Question: I centered all divs groups with 'div { width: 95%; margin: 0 auto; }' but 1 div that has button is not centering, I tried also to place 'text-align: center;' to various places but it not worked.
Here is the <URL>
EDIT: Forgot to mention I want to center for @media (max-width: 480px) only
Image:

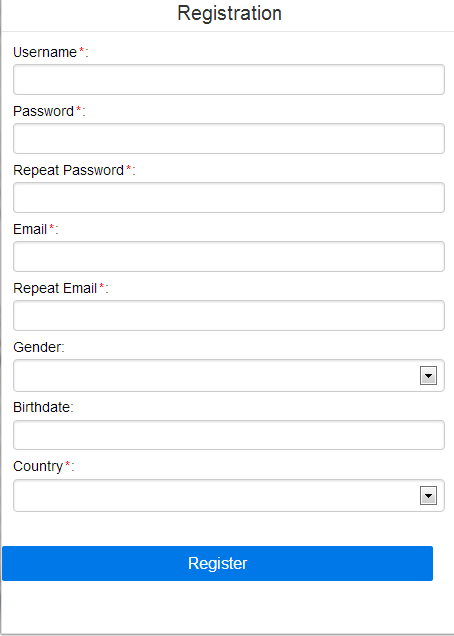
Answer: It now works with 95%. <URL>
Here's what I added to your media query:
'''
.pure-controls{
margin:0 auto;
width:100%;
text-align:center;
}
.pure-controls button{
width:95%;
display:inline-block;
}
'''
I think I figured it out. <URL>
I added this to your media queries:
'''
.pure-controls{
width:100%;
text-align:center;
}
.pure-controls button{
display:inline-block;
}
'''